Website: walmart
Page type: billing-address
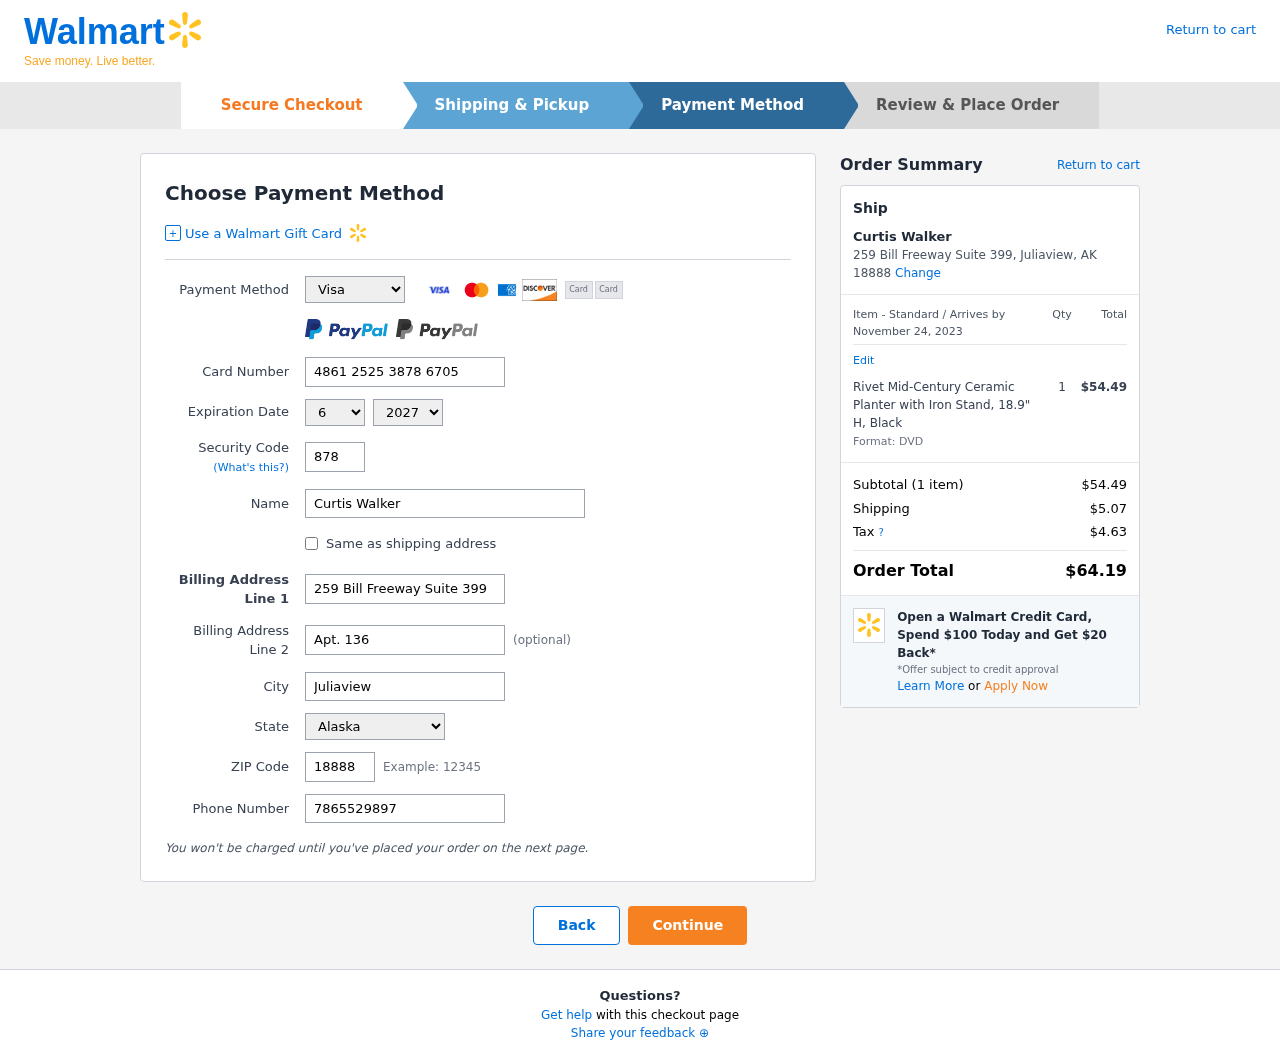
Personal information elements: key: PII_CARD_CVV
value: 878
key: PII_CARD_EXPIRY_MONTH
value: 06
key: PII_CARD_EXPIRY_YEAR
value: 27
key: PII_CARD_NUMBER
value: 4861 2525 3878 6705
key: PII_CARD_TYPE
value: Visa
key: PII_CITY
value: Juliaview
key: PII_CITY_STATE_ZIP
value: Juliaview, AK 18888
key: PII_FULLNAME
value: Curtis Walker
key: PII_PHONE
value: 7865529897
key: PII_POSTCODE
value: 18888
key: PII_STATE
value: Alaska
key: PII_STREET
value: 259 Bill Freeway Suite 399
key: PII_STREET2
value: Apt. 136
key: PII_FULLNAME2
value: Curtis Walker
Product elements: key: PRODUCT1_NAME
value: Rivet Mid-Century Ceramic Planter with Iron Stand, 18.9" H, Black
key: PRODUCT1_PRICE
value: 54.49
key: PRODUCT1_QUANTITY
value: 1
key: PRODUCT1_DESC
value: Format: DVD
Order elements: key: ORDER_DELIVERY_DATE
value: November 24, 2023
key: ORDER_NUM_ITEMS
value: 1
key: ORDER_SUBTOTAL
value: $54.49
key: ORDER_SHIPPING_COST
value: $5.07
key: ORDER_TAX
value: $4.63
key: ORDER_TOTAL
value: $64.19